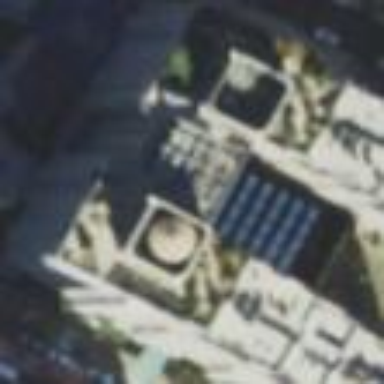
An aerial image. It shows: The building has flat concrete roof.